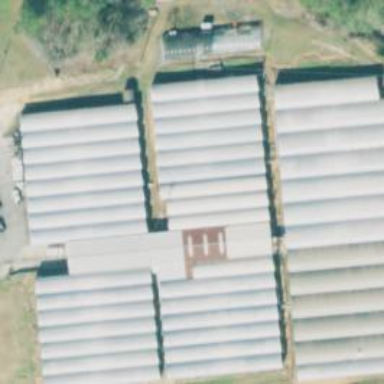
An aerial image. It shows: Area dedicated to greenhouse horticulture.